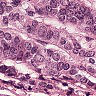
Metastatic tissue present: yes